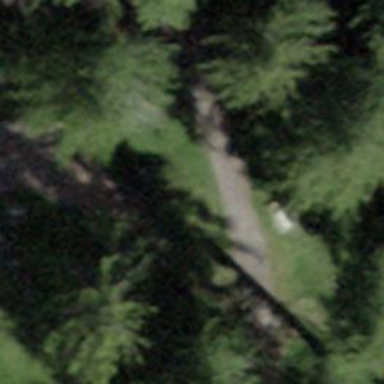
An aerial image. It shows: Bench for seating.